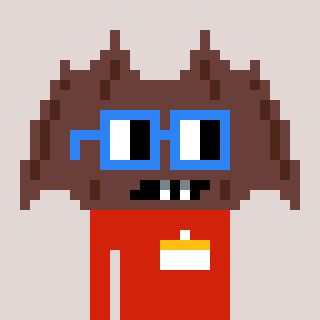
a pixel art character with square blue glasses, a bat-shaped head and a red-colored body on a warm background